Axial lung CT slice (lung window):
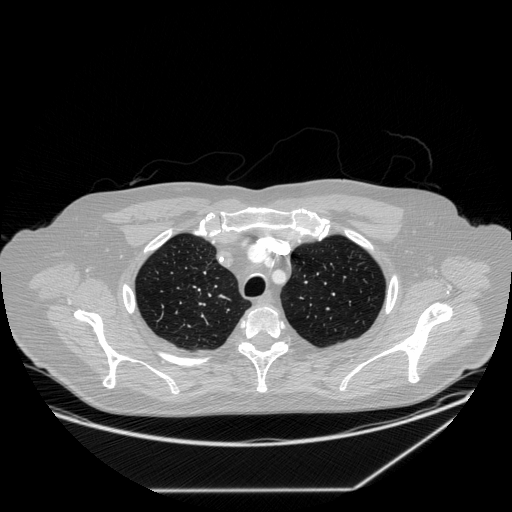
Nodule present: no